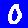
Digit: 0